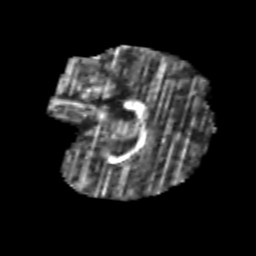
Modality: FA
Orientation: sagittal
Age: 6
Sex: female
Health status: healthy